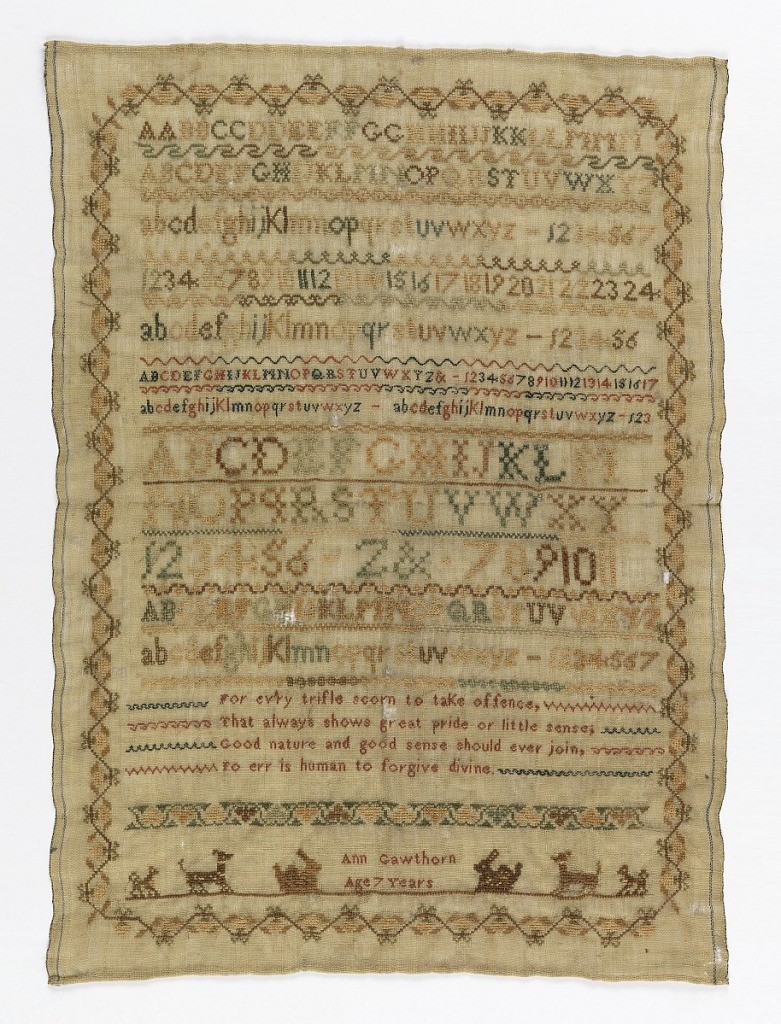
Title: Sampler
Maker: Ann Gawthorn, English
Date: late 18th century
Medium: silk embroidery on wool foundation Technique: embroidered in cross, marking cross and eyelet stitches on plain weave foundation
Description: Within a curving floral border, alphabets and text:
For every trifle scorn to take offence
That always shows great pride or little sense
Good nature and good sense should ever join
To err is human to forgive devine